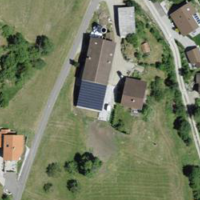
EUNIS habitat code: 24
Species observed at this site:
Astrantia major